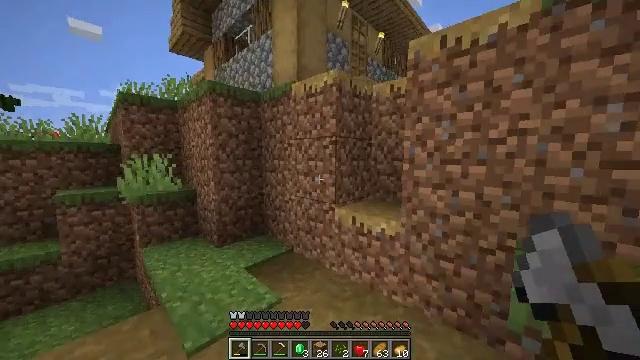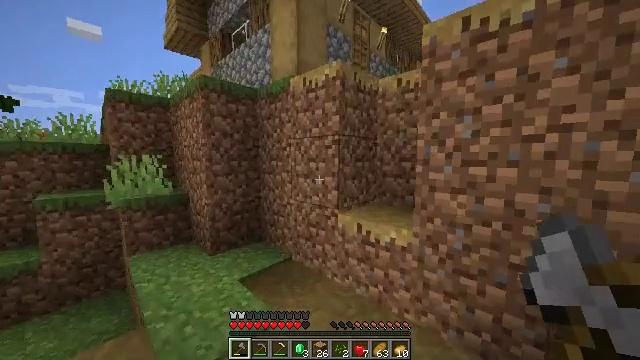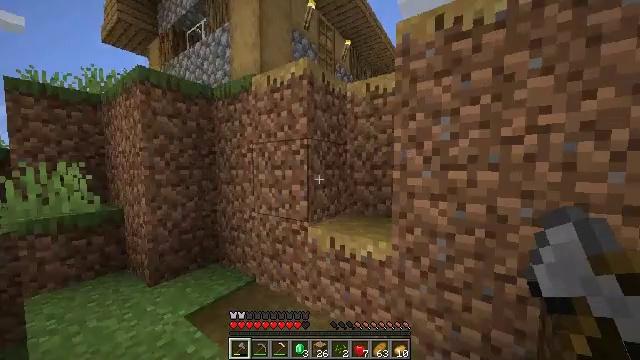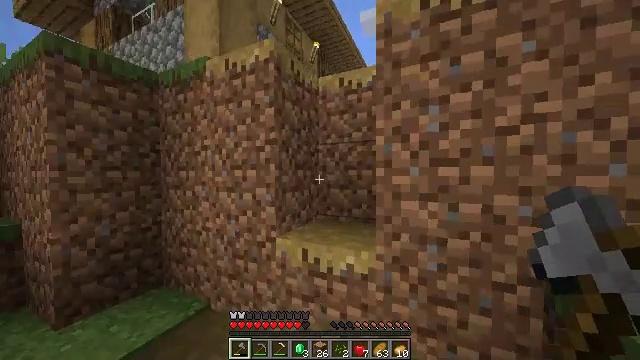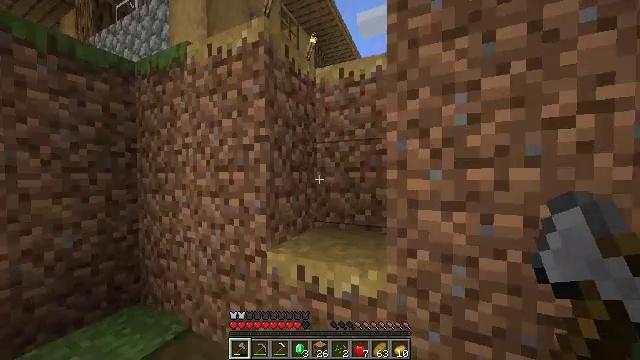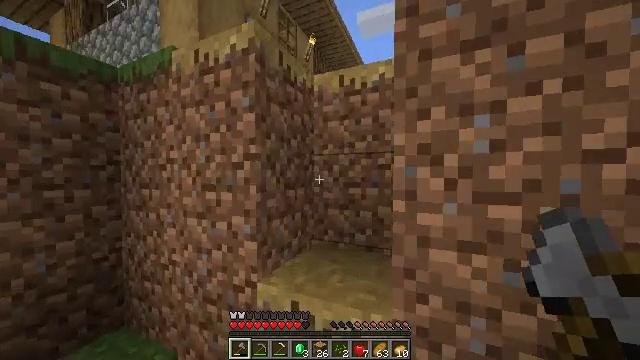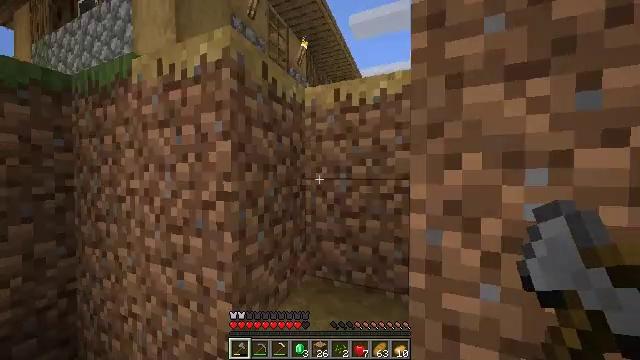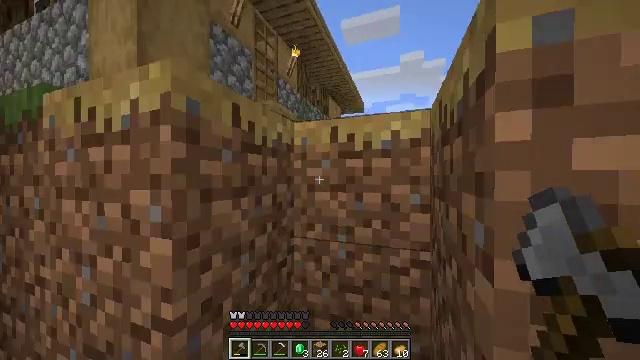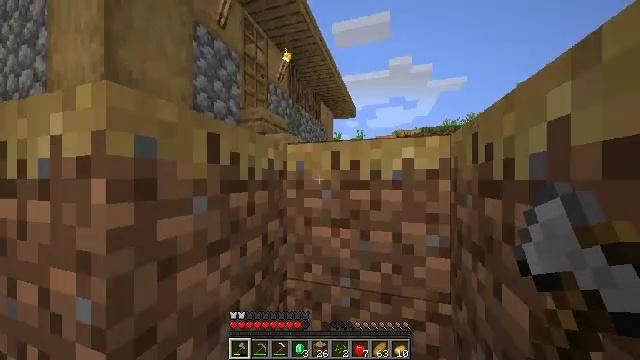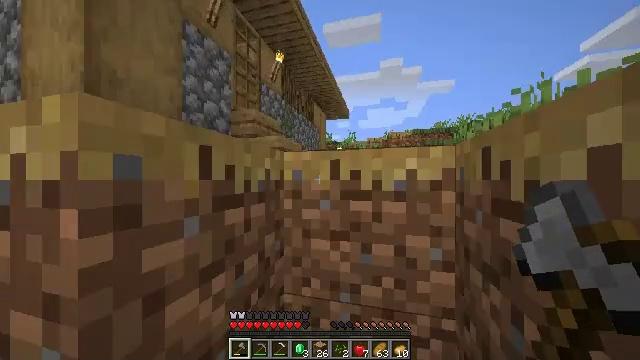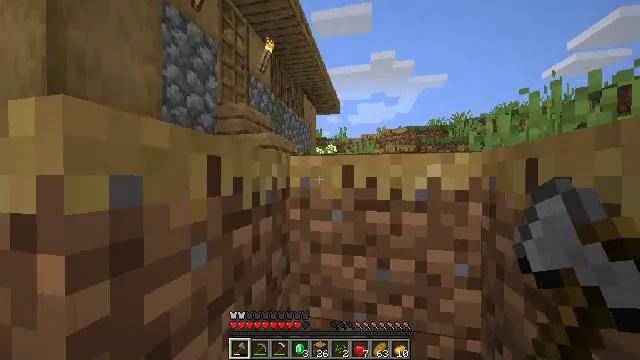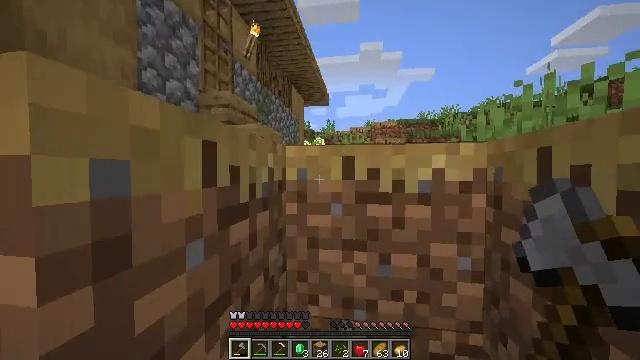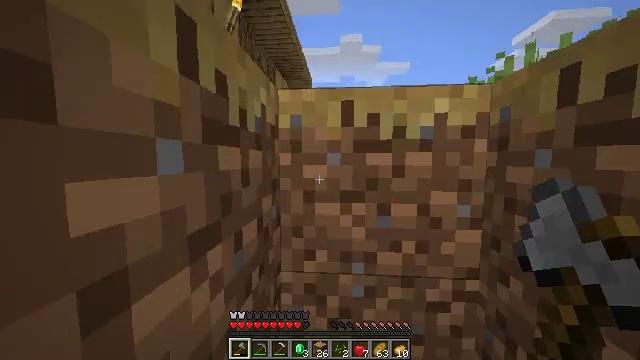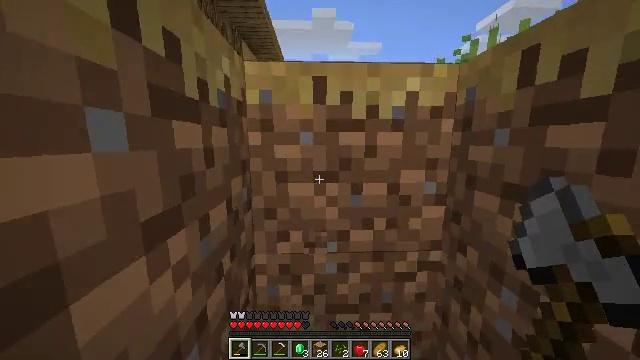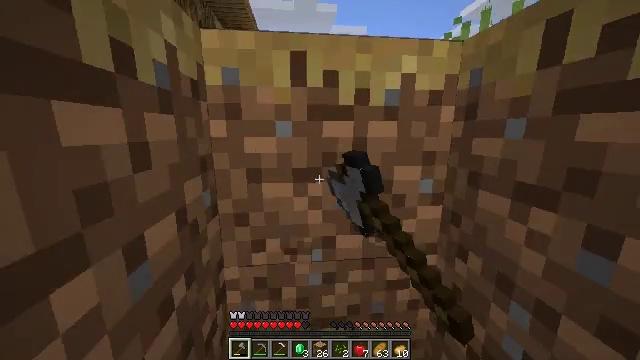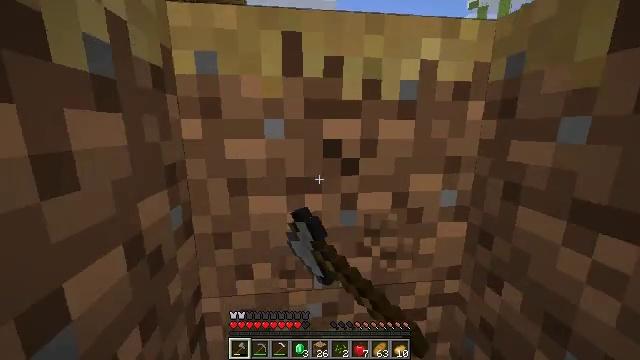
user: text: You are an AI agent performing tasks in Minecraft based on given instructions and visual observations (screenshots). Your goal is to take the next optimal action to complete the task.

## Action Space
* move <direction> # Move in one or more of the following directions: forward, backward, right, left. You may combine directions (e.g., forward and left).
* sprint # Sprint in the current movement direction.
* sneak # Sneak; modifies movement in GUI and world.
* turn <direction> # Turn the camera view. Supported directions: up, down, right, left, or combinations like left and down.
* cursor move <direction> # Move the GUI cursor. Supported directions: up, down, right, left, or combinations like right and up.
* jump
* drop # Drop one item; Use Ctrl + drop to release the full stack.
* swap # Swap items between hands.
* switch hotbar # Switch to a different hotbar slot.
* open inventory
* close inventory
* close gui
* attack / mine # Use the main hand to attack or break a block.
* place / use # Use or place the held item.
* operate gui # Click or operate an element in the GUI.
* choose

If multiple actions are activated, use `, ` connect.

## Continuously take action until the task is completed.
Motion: motion action
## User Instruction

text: Dig the grass path to transform it.
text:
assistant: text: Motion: move forward, sprint
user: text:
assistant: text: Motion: move forward, sprint, turn right and up
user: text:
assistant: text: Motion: move forward, sprint, turn right and up
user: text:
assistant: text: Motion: move forward, sprint, turn right
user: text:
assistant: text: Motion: move forward, sprint, jump
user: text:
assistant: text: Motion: move forward, sprint, turn right, jump
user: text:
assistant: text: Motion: move forward, sprint, turn right, jump
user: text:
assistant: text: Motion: move forward, sprint, turn right, jump
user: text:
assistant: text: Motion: move forward, sprint, turn right, jump
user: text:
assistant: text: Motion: move forward, sprint, turn right
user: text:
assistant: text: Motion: move forward, sprint, turn right and down
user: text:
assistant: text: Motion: move forward, sprint, turn right and down
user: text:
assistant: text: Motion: move forward, turn right and down, attack / mine
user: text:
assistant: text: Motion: move forward, turn right and down, attack / mine
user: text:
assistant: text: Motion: attack / mine
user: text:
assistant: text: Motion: attack / mine
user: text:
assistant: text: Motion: attack / mine
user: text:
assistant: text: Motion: attack / mine
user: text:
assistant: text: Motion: attack / mine
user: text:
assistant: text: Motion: attack / mine
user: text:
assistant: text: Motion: attack / mine
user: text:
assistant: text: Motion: attack / mine
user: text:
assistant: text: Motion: attack / mine
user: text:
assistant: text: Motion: attack / mine
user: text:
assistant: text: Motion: attack / mine
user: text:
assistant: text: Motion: attack / mine
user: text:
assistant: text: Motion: turn left and up, attack / mine
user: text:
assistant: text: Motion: attack / mine
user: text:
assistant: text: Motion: attack / mine
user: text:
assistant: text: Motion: attack / mine